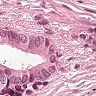
Metastatic tissue present: yes